Question: I am using adjacency matrix to represent all the vertex of my weighted unidirectional large graph. In this graph no edge connects a vertex to itself. This makes all the diagonal elements of my adjacency matrix 'null'. As my graph is large so in adjacency matrix i need not to save any elements in left triangle. Below is a small sample graph with adjacency matrix.
In an unidirectional graph left triangle is just mirror image of right triangle. i.e. 'adjacency_matrix[i][j]', 'adjacency_matrix[j][i]' are same. so why to store the left triangle. for a large graph this trick can save so much memory. At the same time diagonal elements are also zero since no edge connects a vertex to itself. i.e. 'adjacency_matrix[i][i]' are zero.
But how can i implement this? can 2D array be used here?
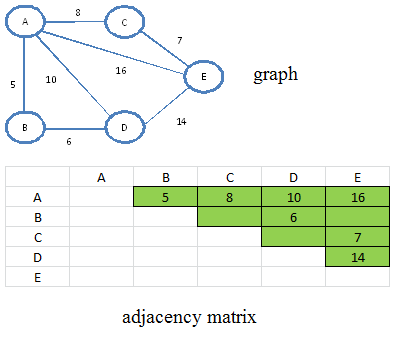
Answer: Java doesn't really have 2D arrays, although there is syntatic sugar for allocating an array of arrays.
You probably just want:
'''
int[][] weight = new int[N][];
for (int i = 0; i < N; i++) weight[i] = new int[N-1-i];
'''
That will allocate the triangle you want. Then just index row r, col c at weight[r][c-r-1].
The other option is just to use a single array with
'''
int[] weight = new int[N*(N-1)/2];
'''
The indexing can be a bit more complicated to compute, but less allocation and pointer overhead.